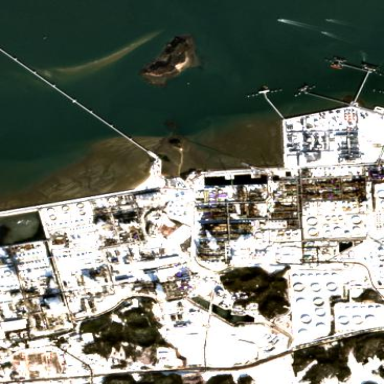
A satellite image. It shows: Industrial area designated for oil storage.